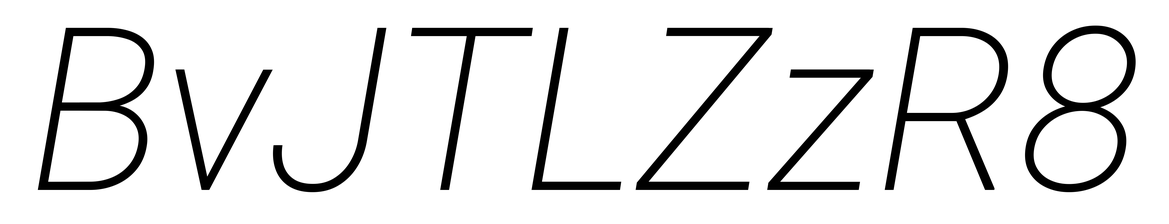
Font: Roboto-Italic_ExtraLight_Italic